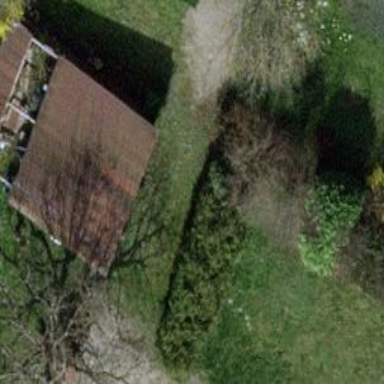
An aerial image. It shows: Hedge barrier.